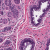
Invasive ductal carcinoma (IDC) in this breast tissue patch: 0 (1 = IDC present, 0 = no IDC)